Question: I cannot seem to unlock the indicator to quickly view how many commits I have made. This is however not necessary when you regularly push, though I like to keep some projects locally.
Here is an example:

The same applies for the indicator next to it, which is the .
I looked in the git settings, though no such option seems to exist.
Currently using , any suggestions?
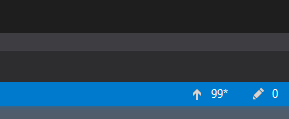
Answer: I got the same issue as yours in my VS2017 RC, but if you put the mouse on it, it would share the correct value:
<URL>
My suggestion is that you'd better edit your project files together, and then commit them with few times. Or just put the mouse on the "99*", and view the real items.
Of course, since it is the RC version, I also help you submitted a feedback to the product team here:
<URL>
You could vote and add your comment there:)